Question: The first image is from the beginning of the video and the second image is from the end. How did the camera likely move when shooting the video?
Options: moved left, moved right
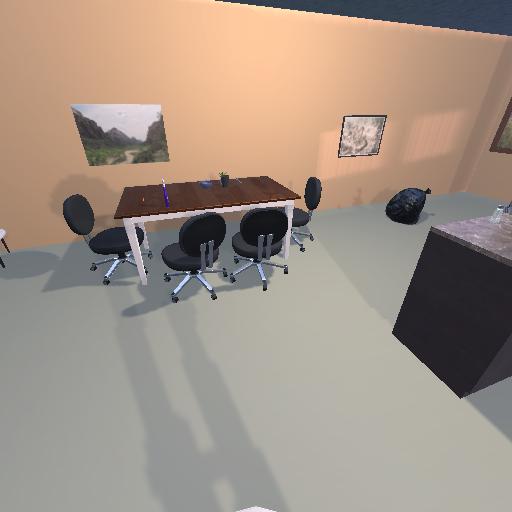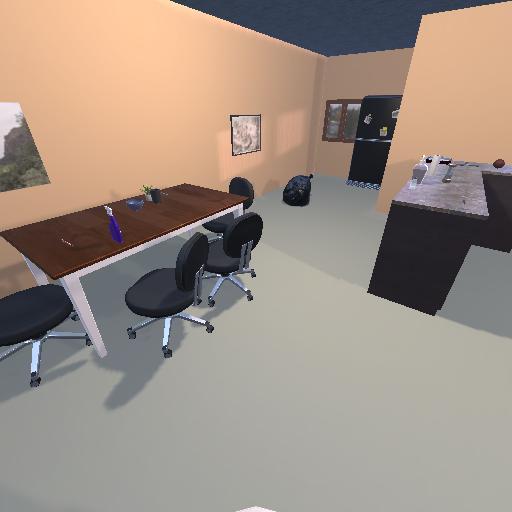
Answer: moved left